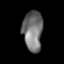
Tissue: lung
Cell type: Fibroblasts
Senescence score: 0.7317
Nuclear area (px): 774
Mean DAPI intensity: 116.714